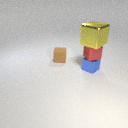
small red metal cube below large yellow metal cube